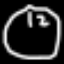
Label: clock